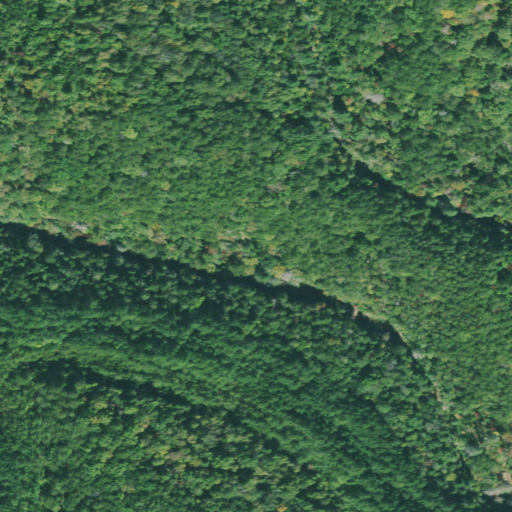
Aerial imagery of valley in Tennessee named Mansfield Gulf containing mixed forest, evergreen forest, and deciduous forest